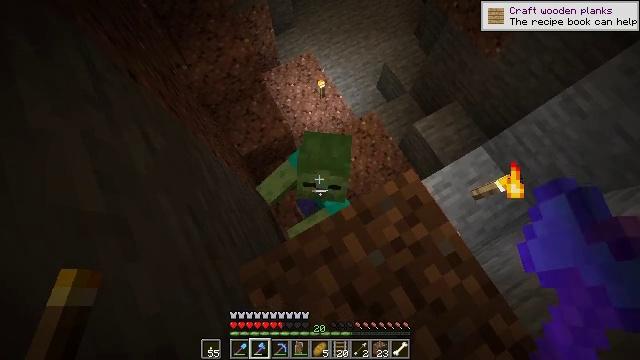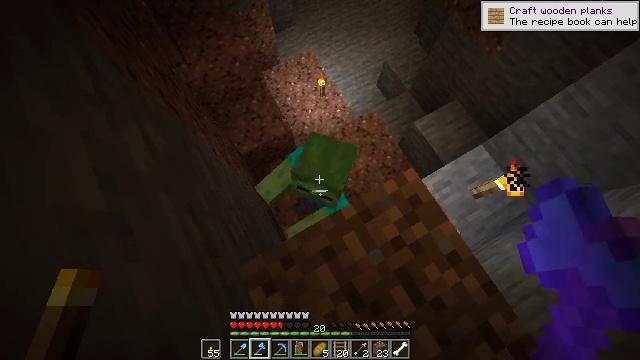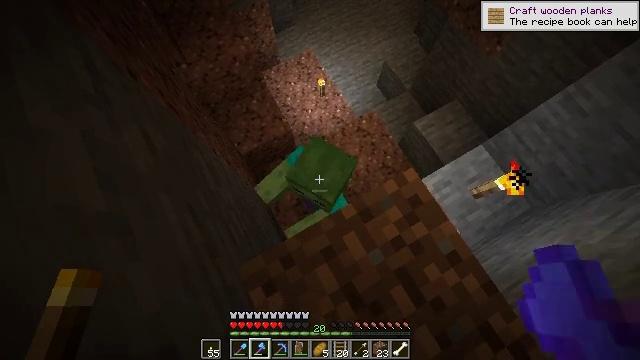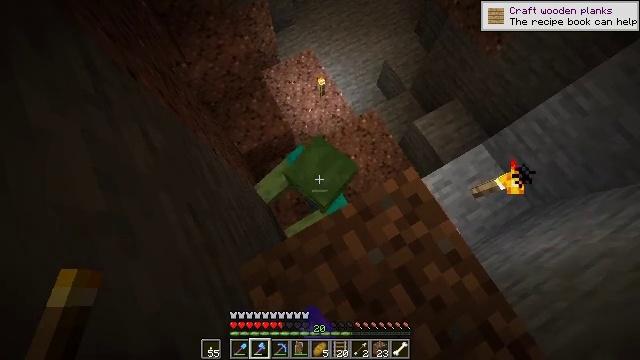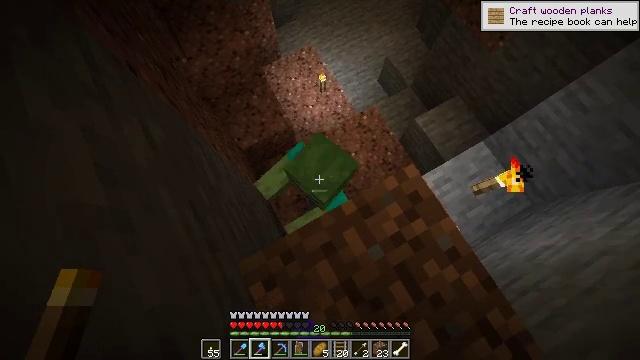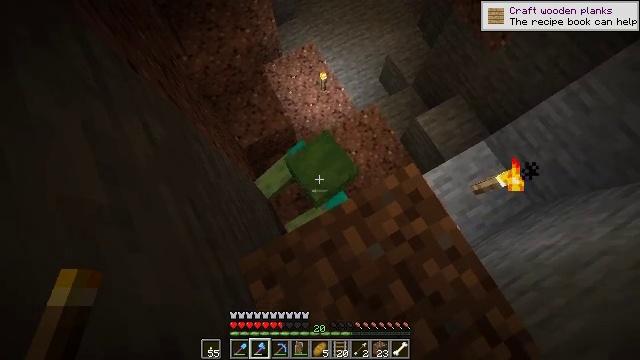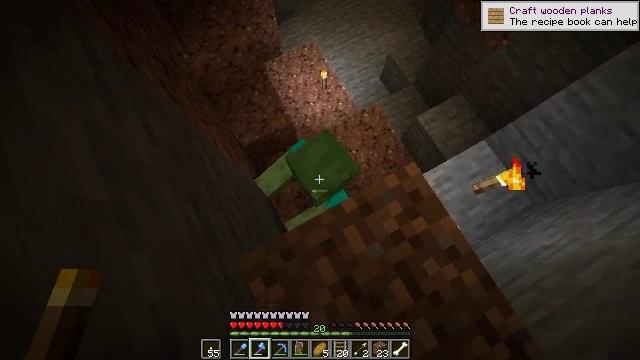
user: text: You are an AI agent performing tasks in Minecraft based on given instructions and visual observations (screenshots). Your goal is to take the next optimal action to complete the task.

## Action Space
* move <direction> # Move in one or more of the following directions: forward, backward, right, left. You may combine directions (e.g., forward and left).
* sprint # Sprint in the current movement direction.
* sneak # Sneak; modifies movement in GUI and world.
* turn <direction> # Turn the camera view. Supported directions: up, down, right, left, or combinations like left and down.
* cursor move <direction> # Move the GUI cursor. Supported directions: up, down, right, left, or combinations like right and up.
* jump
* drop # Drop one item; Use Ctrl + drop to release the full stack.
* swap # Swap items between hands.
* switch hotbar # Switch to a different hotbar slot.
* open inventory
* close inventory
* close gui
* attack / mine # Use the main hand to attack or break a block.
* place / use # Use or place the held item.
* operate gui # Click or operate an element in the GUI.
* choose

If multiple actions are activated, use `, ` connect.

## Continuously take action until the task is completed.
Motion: motion action
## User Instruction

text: Combat enemy.
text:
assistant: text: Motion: sneak
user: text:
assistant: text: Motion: sneak, attack / mine
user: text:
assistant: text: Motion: sneak, attack / mine
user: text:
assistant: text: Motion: sneak, attack / mine
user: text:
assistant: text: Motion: sneak, attack / mine
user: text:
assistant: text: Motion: sneak, attack / mine
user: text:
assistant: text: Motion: sneak